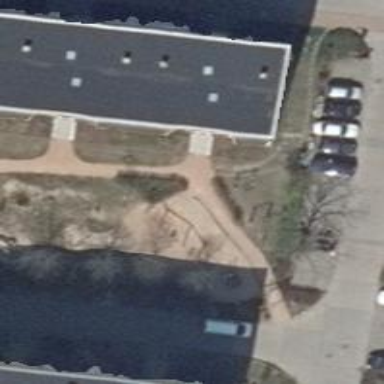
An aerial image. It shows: Playground with swings.